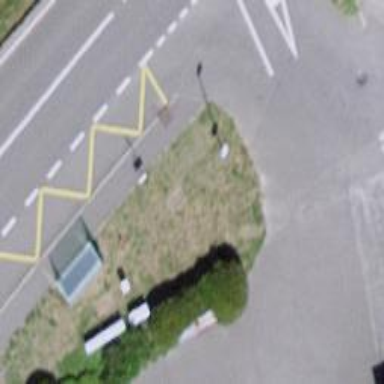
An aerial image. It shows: Bus stop with shelter. It is platform for public transport.